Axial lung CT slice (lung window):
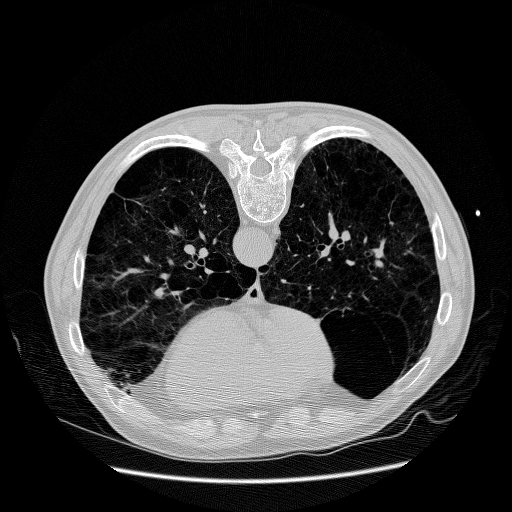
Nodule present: no